Question: So, I need to put a background repeating image in the background of a php file with html code in it. I have tried to put the background image in many times but it either doesn't work or messes with the already in place code. If anyone could help me figure out how to put the background image in the file and explain how it can be done, it would be very nice.
'''
<!DOCTYPE html>
<html>
<head>
<link type="text/css" href="styles/defaultstyle.css" rel="stylesheet" media="screen" />
<title>Professional Development and Training || Lewis-Clark State College</title>
<meta http-equiv="Content-Type" content="text/html; charset=utf-8" />
</head>
<body>
<div id="container">
<div id="banner">
<!-- this is a PROBLEM you shouldn't have two heads, the CSS needs to be moved over-->
<head>
<style type="text/css">
.auto-style1 {
font-family: Arial, Helvetica, sans-serif;
font-size: x-large;
color: #FFFFFF;
}
.auto-style2 {
text-align: center;
}
</style>
</head>
<!--Start of the header, and LCSC logo image -->
<div class="auto-style2">
<a href="http://connect.lcsc.edu/pdt">
<img alt="LCSC Blue Flag Logo" height="63" src="images/LCSCLogo-small.jpg" width="194">
</a>
<span class="auto-style1">
<strong><br>Professional Development &amp; Training (PDT)</strong>
</span>
</div>
<!-- strip just below banner -->
<h1>training success daily</h1>
</div>
<div id="wrapper">
<div>
<?php
$connStr = 'odbc:Driver={Microsoft Access Driver (*.mdb, *.accdb)};' .
'Dbq=G:\Users\Warhammer\Documents\Databases_and_Knowledge\courses_php-master\course.mdb;';
try {
$handler = new PDO($connStr);
$handler->setAttribute(PDO::ATTR_ERRMODE, PDO::ERRMODE_EXCEPTION);
}
catch(PDOException $e) {
echo $e->getMessage();
die();
}
$query = $handler->query('SELECT * FROM tblCourses WHERE startDate > #1/1/2017#');
?>
<table>
<tr>
<th>Course Title</th>
<th>Points</th>
<th>Date</th>
<th>Time</th>
<th>Category</th>
<th>Instructor</th>
<th>Location</th>
</tr>
<?php
while($r = $query->fetch()) {
?>
<tr>
<td><?php echo $r['subject']; ?></td>
<td><?php echo $r['points']; ?></td>
<td><?php echo $r['startDate']; ?></td>
<td><?php echo $r['startTime']; ?></td>
<td><?php echo $r['category']; ?></td>
<td><?php echo $r['instructor']; ?></td>
<td><?php echo $r['location']; ?></td>
</tr>
<?php
}
?>
</table>
</div>
<br /><br />
</div>
<div id="footer"><h1>Lewis-Clark State College || Professional Development and Training || For more information please contact: jcrea@lcsc.edu</h1></div>
</div>
</form>
</body>
</html>
'''
This is the image I want to repeat in the background

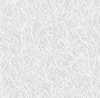
Answer: This is the corrected code to be in first head. css is to add repeating background image. Remove the second head
'''
<style type="text/css">
.auto-style1 {
font-family: Arial, Helvetica, sans-serif;
font-size: x-large;
color: #FFFFFF;
}
.auto-style2 {
text-align: center;
}
body{
background: url(b.jpg) repeat;
}
</style>
'''